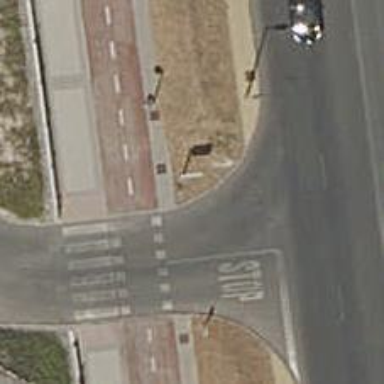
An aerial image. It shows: Kerb barrier.